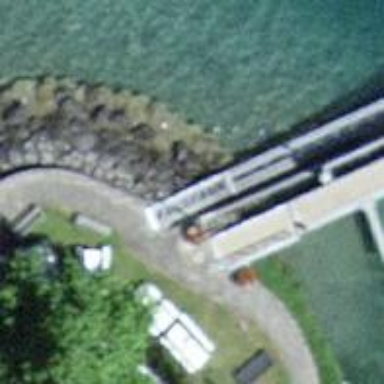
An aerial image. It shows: Man-made pier.